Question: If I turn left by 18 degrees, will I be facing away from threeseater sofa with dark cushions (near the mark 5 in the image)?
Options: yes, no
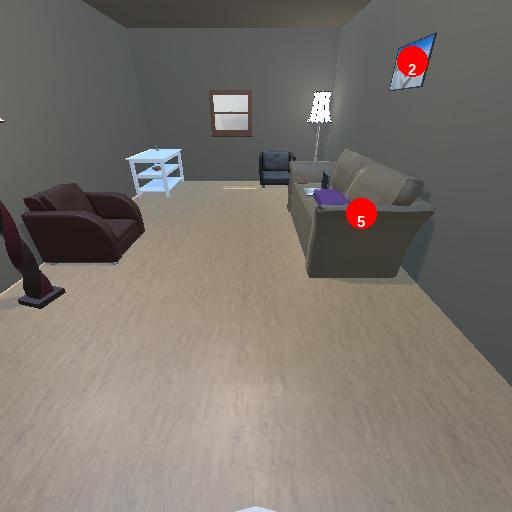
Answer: yes